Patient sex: M
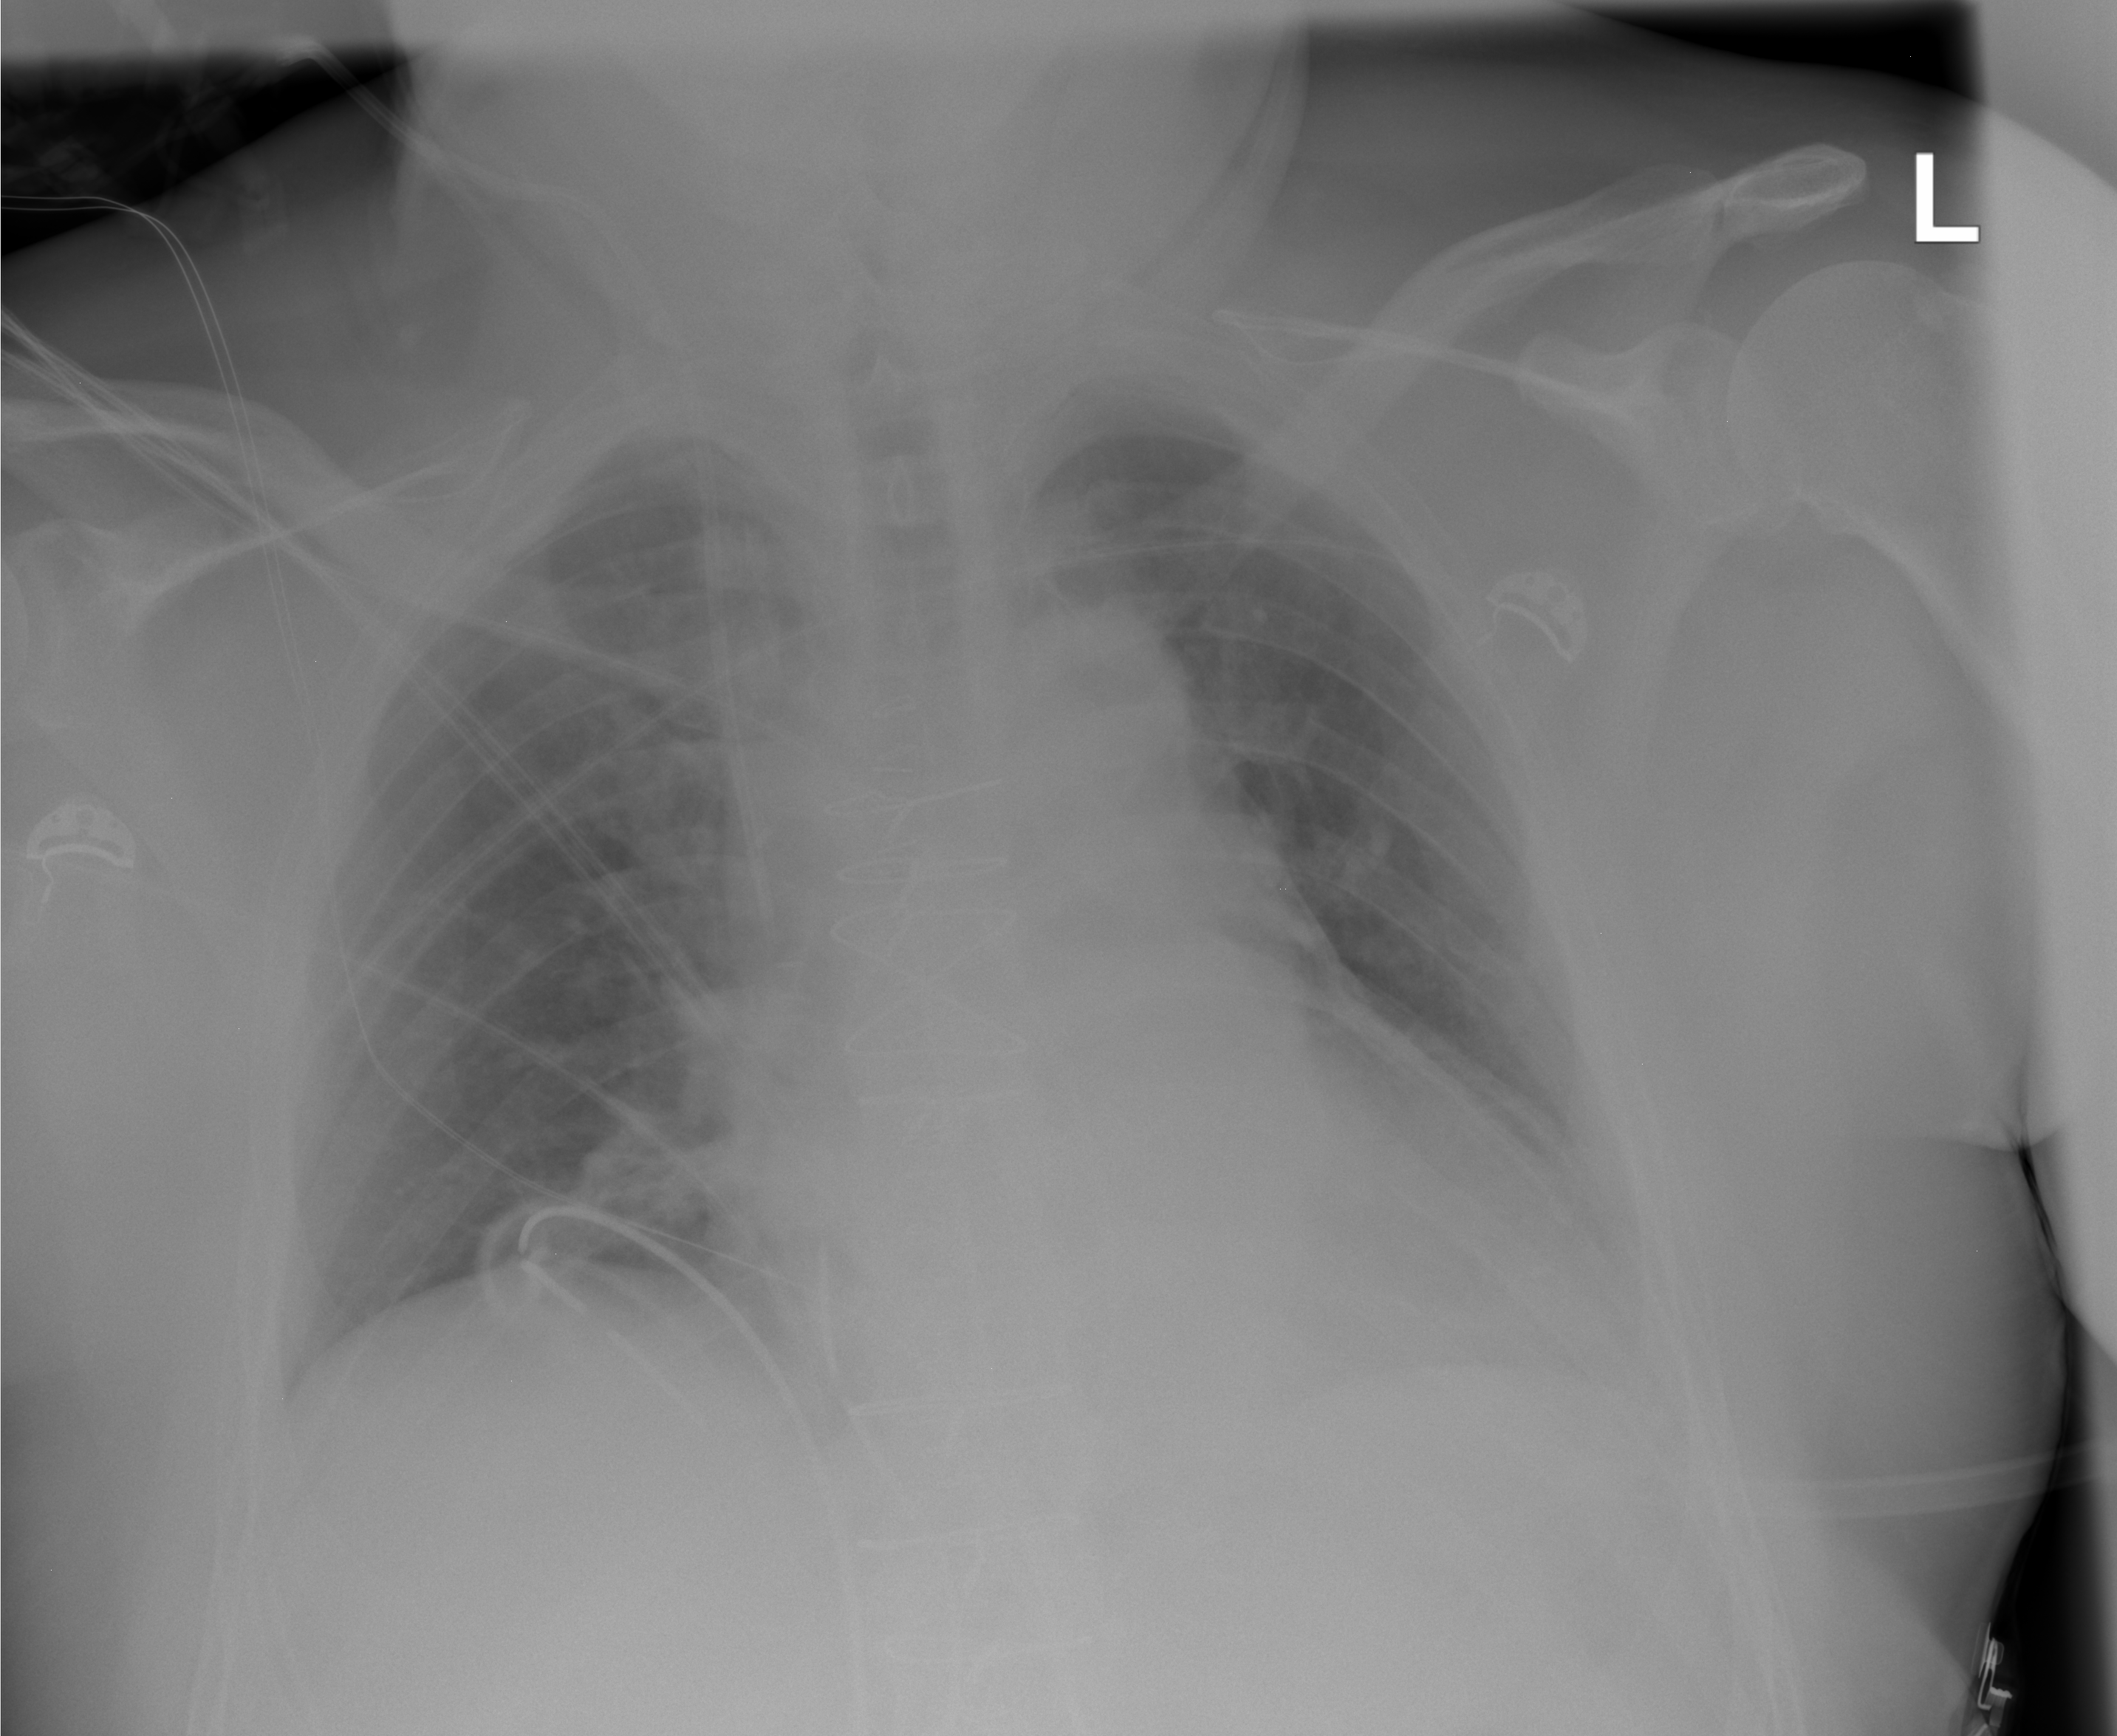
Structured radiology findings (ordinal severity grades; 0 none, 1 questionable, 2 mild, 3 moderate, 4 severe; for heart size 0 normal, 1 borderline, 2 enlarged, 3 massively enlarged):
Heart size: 0
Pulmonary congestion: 2
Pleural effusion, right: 0
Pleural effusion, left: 0
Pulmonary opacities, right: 0
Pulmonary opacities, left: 0
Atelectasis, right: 1
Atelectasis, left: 1